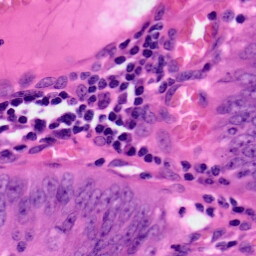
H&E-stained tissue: Colon